Question: Count the number of objects in the diagram.
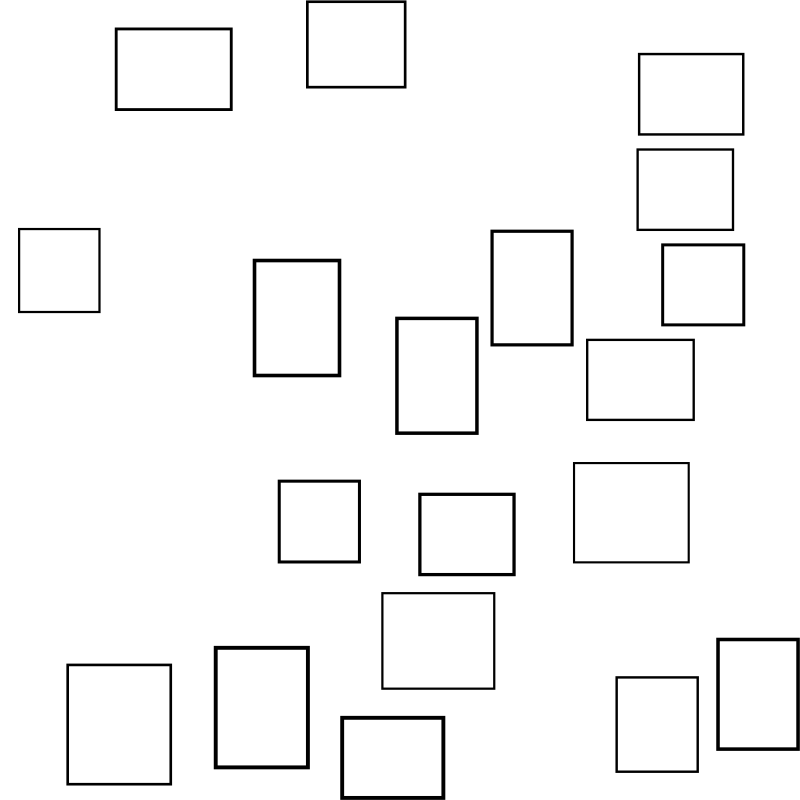
Answer: 19